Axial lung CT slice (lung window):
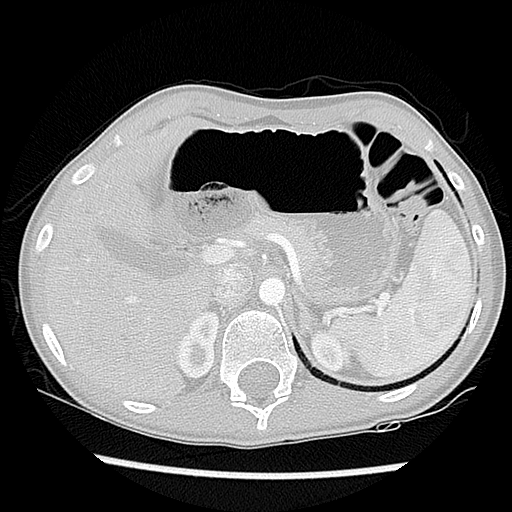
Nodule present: no